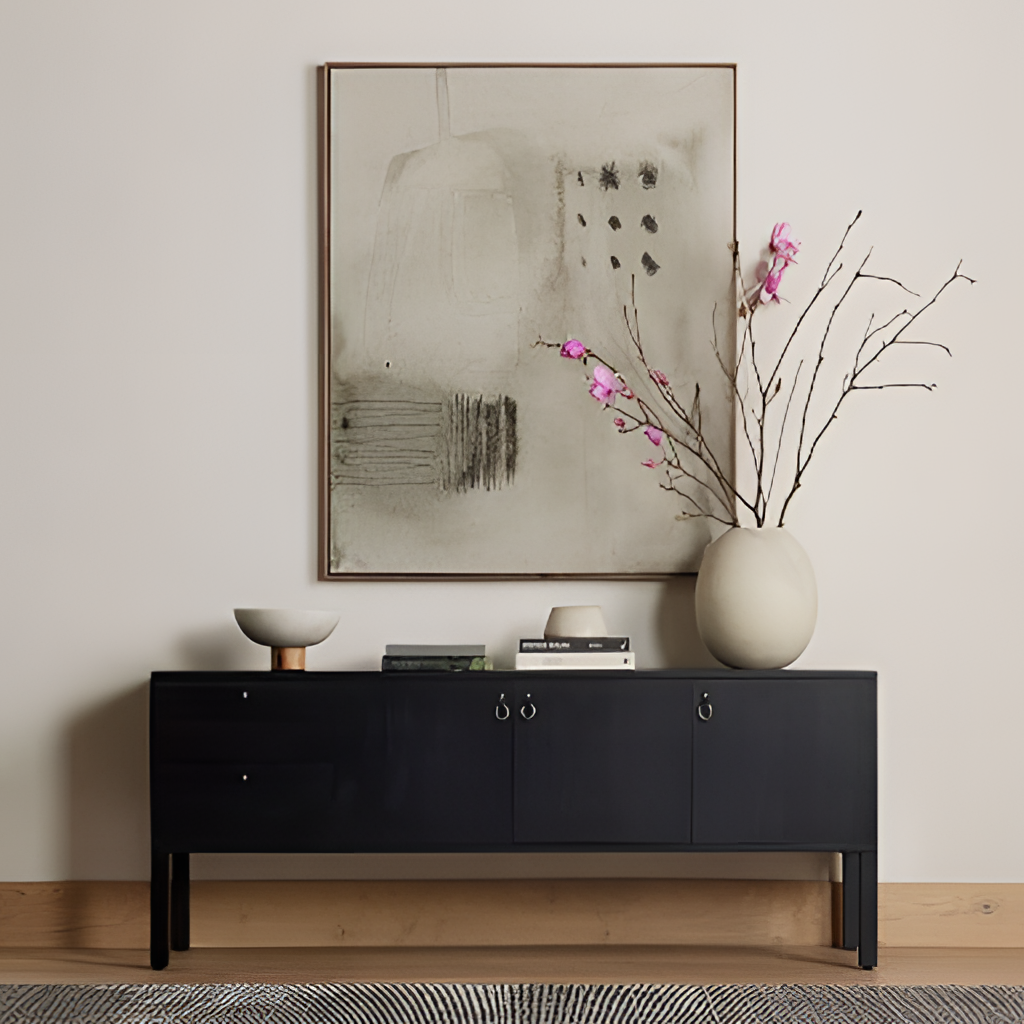
wood console table, living room, minimalist, cream paint wallpaper, with solid pattern, wood flooring, with plank pattern